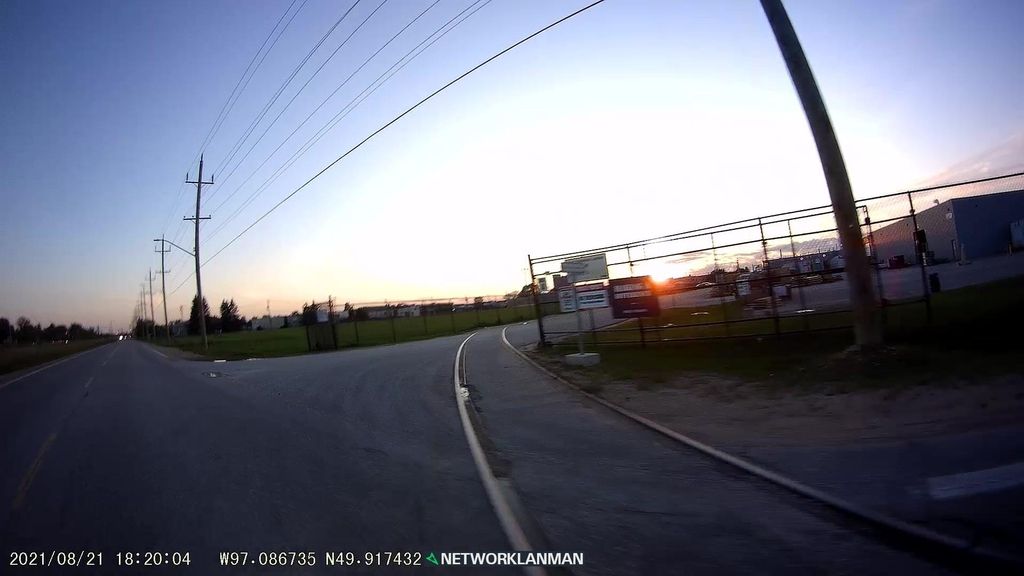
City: winnipeg